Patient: sex M, age 31
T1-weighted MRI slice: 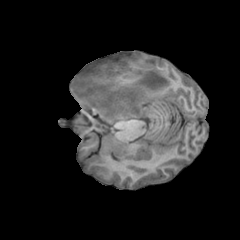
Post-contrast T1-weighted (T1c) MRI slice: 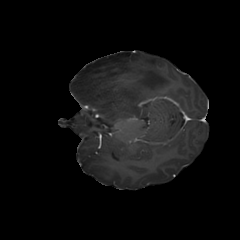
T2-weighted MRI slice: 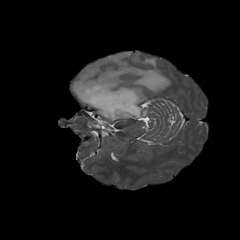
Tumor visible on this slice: yes
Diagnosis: Astrocytoma, IDH-mutant
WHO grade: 3